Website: lowes
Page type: stored-credit-cards
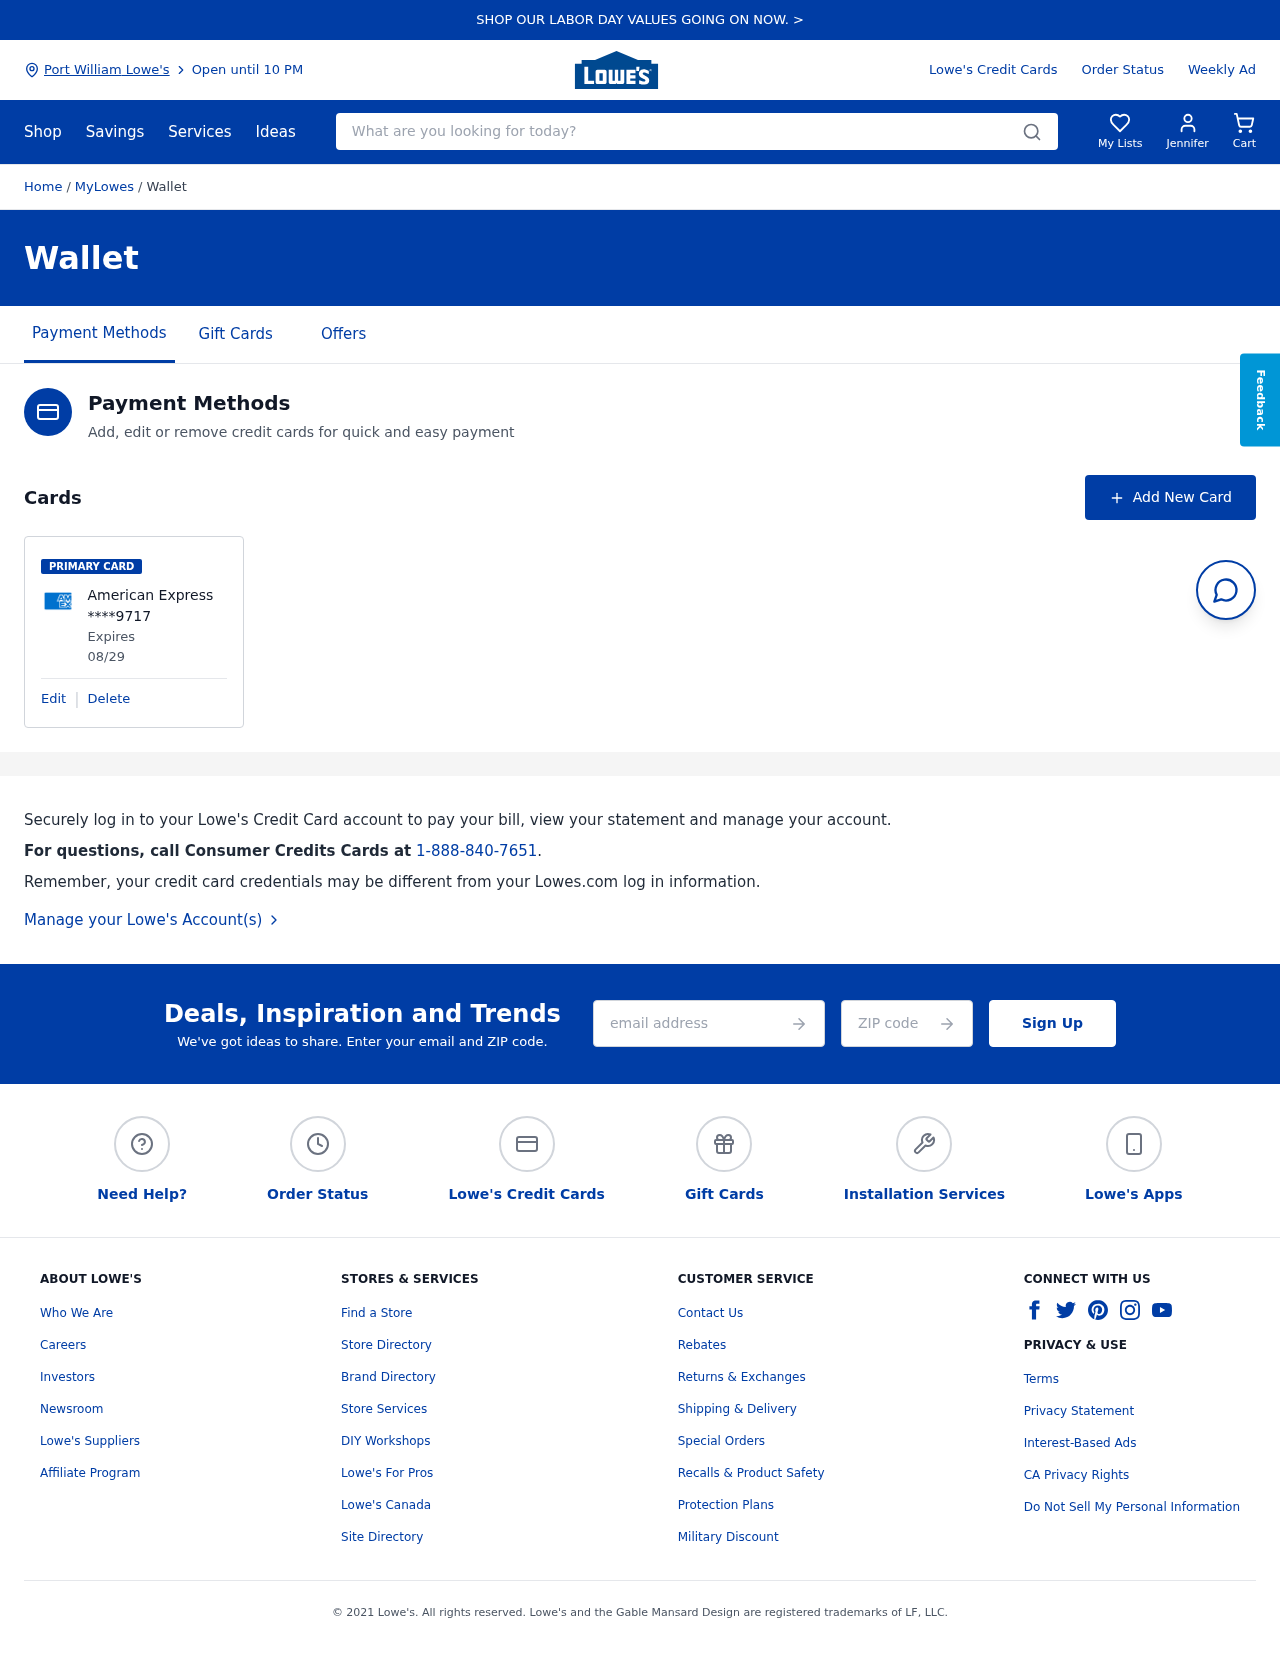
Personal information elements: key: PII_CARD_EXPIRY
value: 08/29
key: PII_CARD_LAST4
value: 9717
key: PII_CARD_TYPE
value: American Express
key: PII_CITY
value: Port William Lowe's
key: PII_EMAIL
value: jenniferlane@yahoo.com
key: PII_FIRSTNAME
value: Jennifer
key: PII_POSTCODE
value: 11470
Search elements: key: HEADER_SEARCH
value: What are you looking for today?